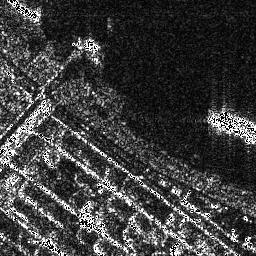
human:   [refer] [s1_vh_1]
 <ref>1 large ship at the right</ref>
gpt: <box>[[79, 41, 99, 56, 0]]</box>